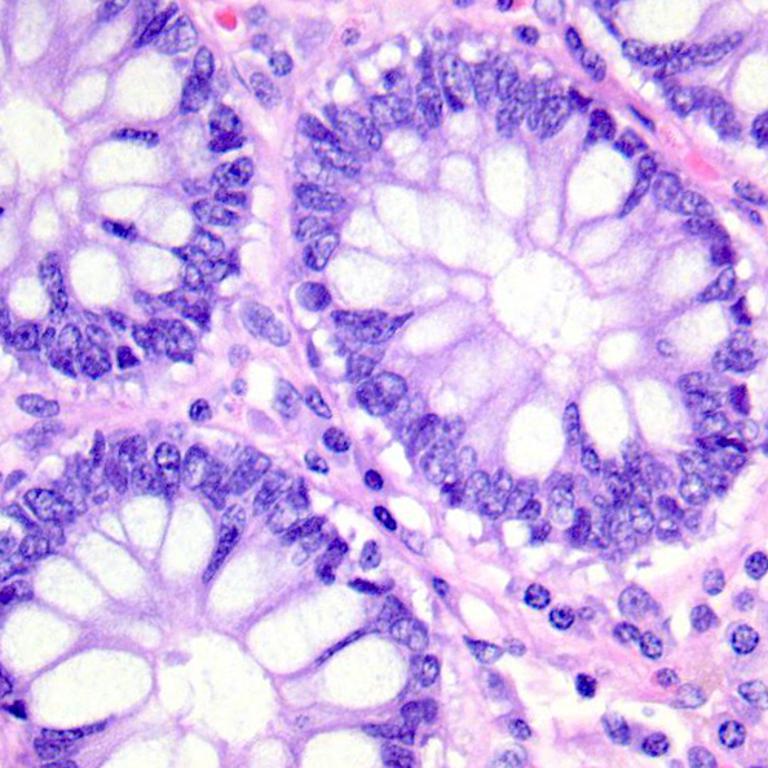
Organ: colon
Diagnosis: benign